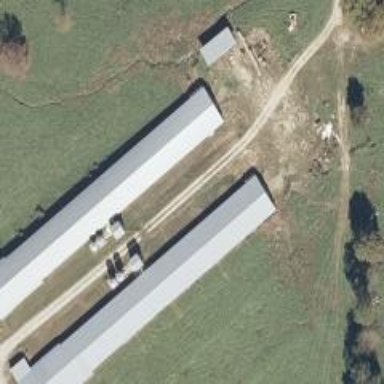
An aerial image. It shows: Farm auxiliary building.